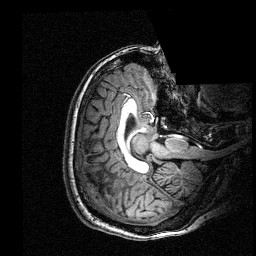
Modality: T1w
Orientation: axial
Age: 20
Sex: female